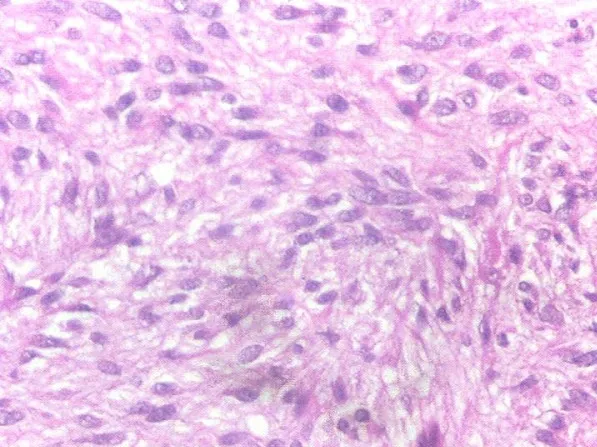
Photomicrograph showing upper endoscopy biopsy specimen of gastric GIST showing multiple spindle cells with eosinophilic cytoplasm and ovoid to elongated nuclei.
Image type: pathology (h&e)